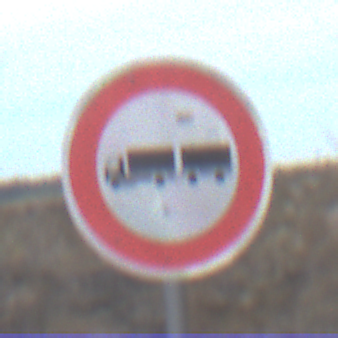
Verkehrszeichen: VerbotLastkraftwagenMitAnhaenger
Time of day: MorningAfternoon
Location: Outdoor (Suburban)
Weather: Overcast
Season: NotSpecified
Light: Natural